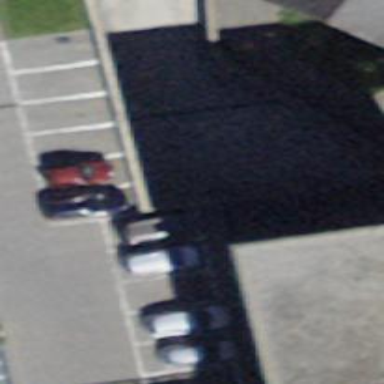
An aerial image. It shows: Parking entrance.